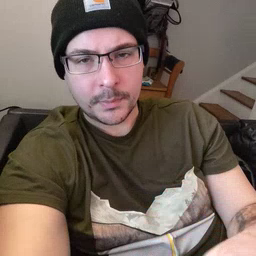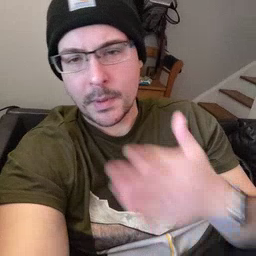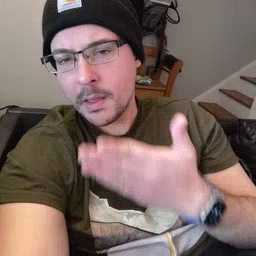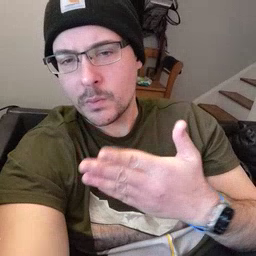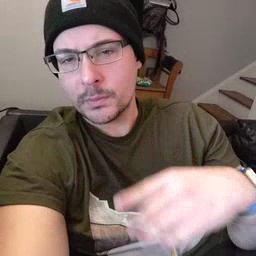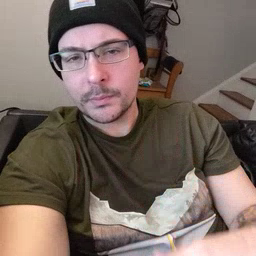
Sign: thankyou